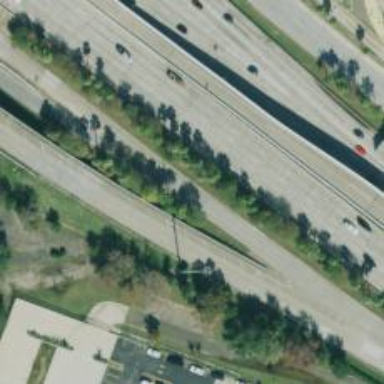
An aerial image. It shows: Secondary road with frontage road.